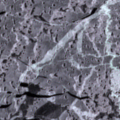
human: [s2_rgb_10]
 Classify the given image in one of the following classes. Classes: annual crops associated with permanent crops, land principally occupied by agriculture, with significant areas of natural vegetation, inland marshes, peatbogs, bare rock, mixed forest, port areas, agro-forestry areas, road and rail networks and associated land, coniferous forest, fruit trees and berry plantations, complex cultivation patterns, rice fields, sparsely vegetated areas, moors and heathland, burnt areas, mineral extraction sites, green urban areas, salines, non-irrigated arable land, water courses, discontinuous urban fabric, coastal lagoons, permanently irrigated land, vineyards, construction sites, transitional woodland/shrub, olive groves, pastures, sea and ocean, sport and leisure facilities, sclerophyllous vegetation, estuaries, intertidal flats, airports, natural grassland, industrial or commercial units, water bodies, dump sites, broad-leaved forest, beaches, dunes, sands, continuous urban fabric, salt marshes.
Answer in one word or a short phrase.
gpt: sea and ocean